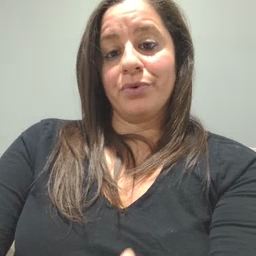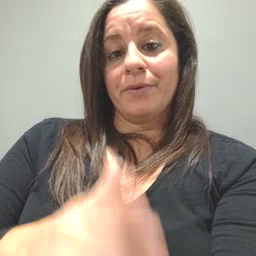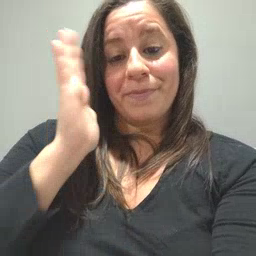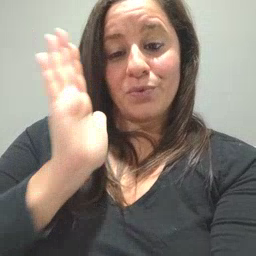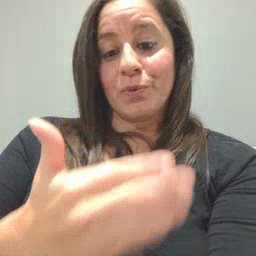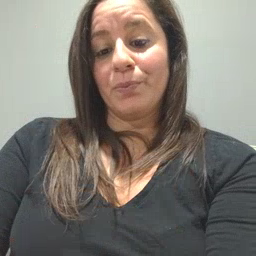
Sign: bedroom